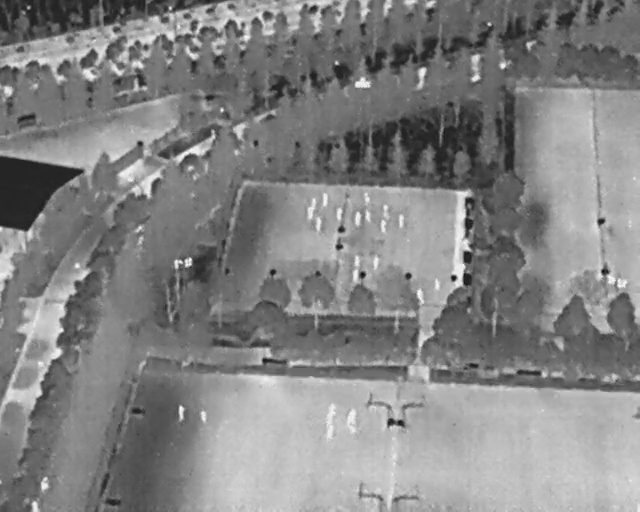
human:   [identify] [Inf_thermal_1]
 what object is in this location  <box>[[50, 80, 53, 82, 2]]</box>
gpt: <ref>1 medium person at the bottom</ref>

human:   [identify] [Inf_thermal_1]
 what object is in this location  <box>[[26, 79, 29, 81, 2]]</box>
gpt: <ref>1 medium person at the bottom left</ref>